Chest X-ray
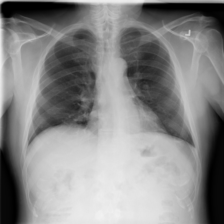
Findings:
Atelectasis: negative
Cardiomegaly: negative
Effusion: negative
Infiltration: negative
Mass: negative
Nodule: negative
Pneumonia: negative
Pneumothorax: negative
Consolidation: negative
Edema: negative
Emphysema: negative
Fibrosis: negative
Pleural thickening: negative
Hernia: negative